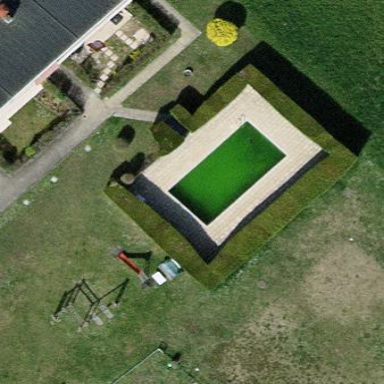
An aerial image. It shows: Outdoor swimming pool in leisure land.